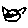
Label: cat